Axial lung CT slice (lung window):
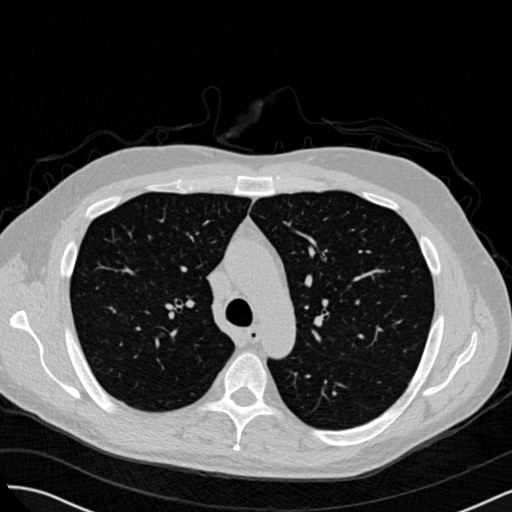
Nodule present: no